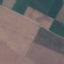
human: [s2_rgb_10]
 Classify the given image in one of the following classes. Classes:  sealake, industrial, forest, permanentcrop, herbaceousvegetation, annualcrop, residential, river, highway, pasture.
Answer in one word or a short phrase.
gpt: AnnualCrop